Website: home-depot
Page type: review-order
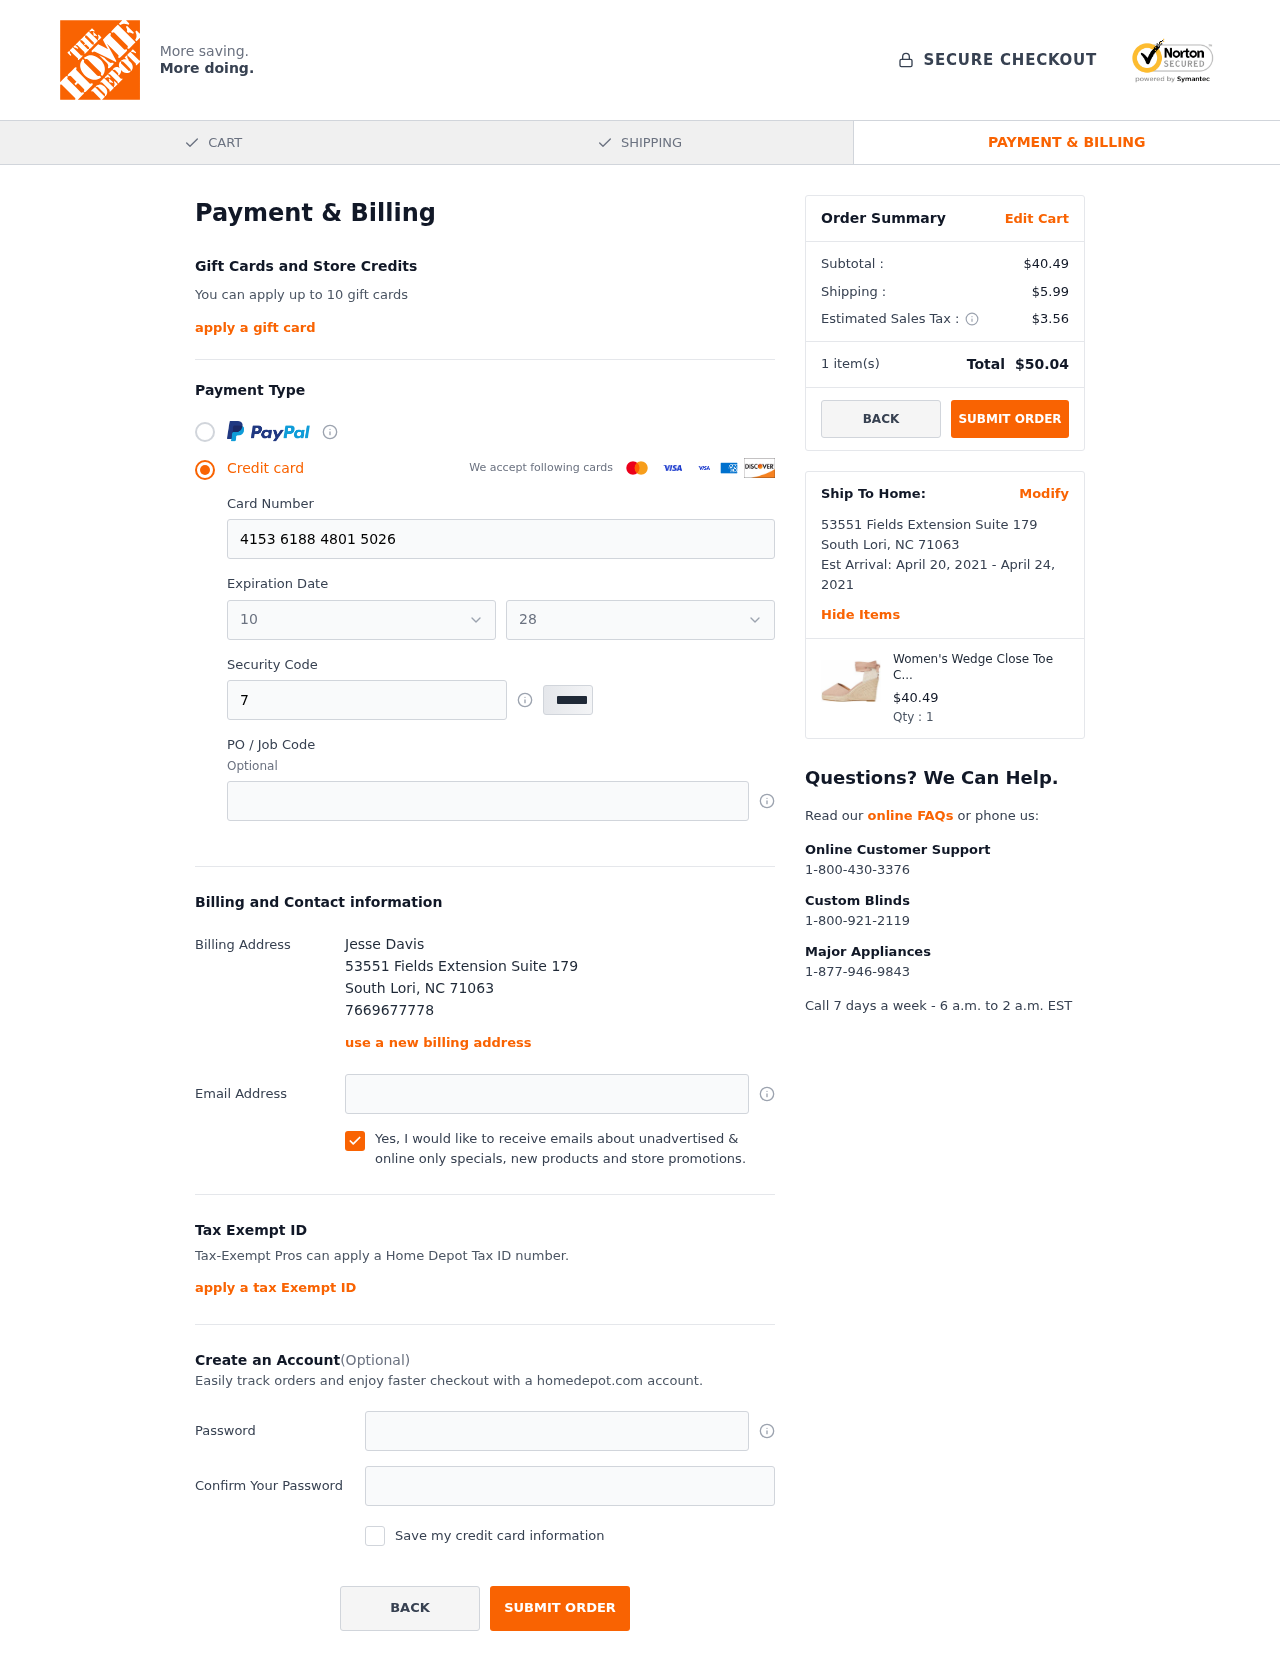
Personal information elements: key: PII_CARD_EXPIRY_MONTH
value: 10
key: PII_CARD_EXPIRY_YEAR
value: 28
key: PII_CITY
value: South Lori
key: PII_FULLNAME
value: Jesse Davis
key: PII_PHONE
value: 7669677778
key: PII_POSTCODE
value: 71063
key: PII_STATE_ABBR
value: NC
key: PII_STREET
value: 53551 Fields Extension Suite 179
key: PII_CARD_NUMBER
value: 4153 6188 4801 5026
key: PII_CARD_CVV
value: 799
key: PII_JOB_CODE
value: WO-637281
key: PII_EMAIL
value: jesse.davis@hotmail.com
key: PII_STREET2
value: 53551 Fields Extension Suite 179
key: PII_POSTCODE2
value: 71063
Product elements: key: PRODUCT1_NAME
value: Women's Wedge Close Toe Canvas Espadrille Sandal, Pink, 8 US
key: PRODUCT1_PRICE
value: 40.49
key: PRODUCT1_QUANTITY
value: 1
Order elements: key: ORDER_SUBTOTAL
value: $40.49
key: ORDER_SHIPPING_COST
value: $5.99
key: ORDER_TAX
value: $3.56
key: ORDER_NUM_ITEMS
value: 1
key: ORDER_TOTAL
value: $50.04
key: ORDER_SHIPPING_DATE
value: April 20, 2021
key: ORDER_DELIVERY_DATE
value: April 24, 2021